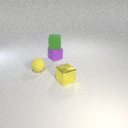
small purple rubber cube behind small yellow rubber sphere